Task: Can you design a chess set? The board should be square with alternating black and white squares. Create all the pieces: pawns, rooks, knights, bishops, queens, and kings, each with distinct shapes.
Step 5058:
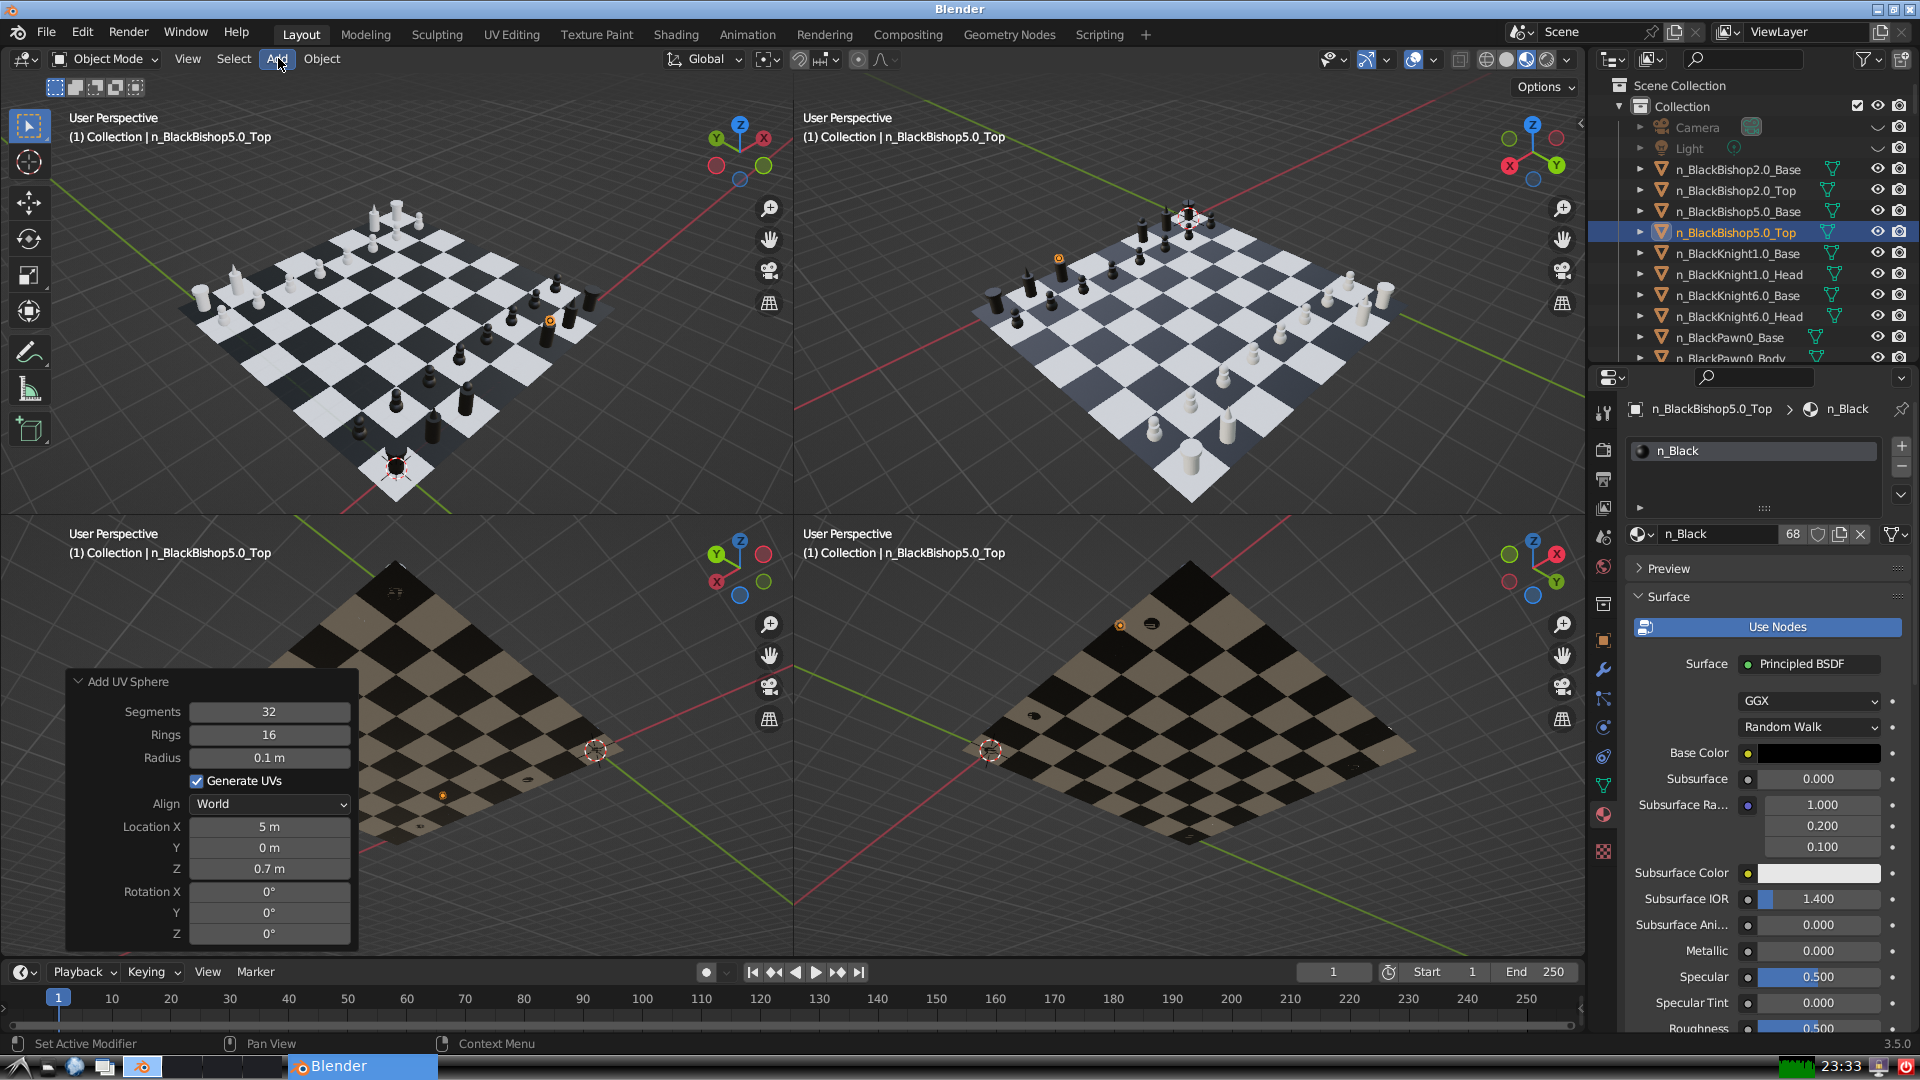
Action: click: no